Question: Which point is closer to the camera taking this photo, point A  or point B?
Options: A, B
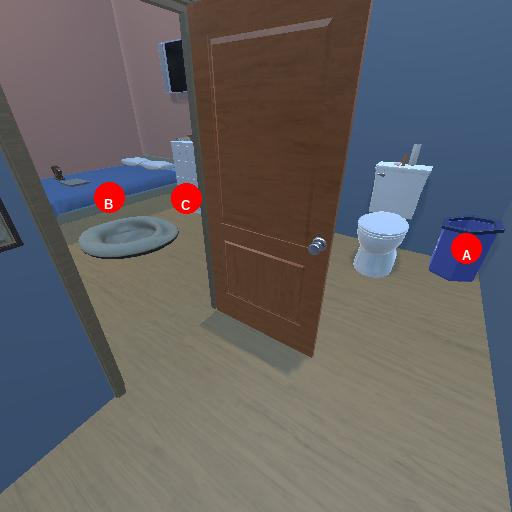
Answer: A